Question: Im looking for a way to detect if the user is in The Netherlands or in Belgium. I don't want to call an API or use the users telephone services, so everything needs to be done locally and should be something easy and quick, small check. I have the users location each second and want to check each minute.
Goal:
The user is travelling with our app and I want to show a different view when he/she arrived Belgium/Netherlands.
I've found two shape files from <URL> with Netherlands and Belgium. These files are quite small and now Im looking for a way to create this method:
'''
- (BOOL)isUserInNetherlands:(CLLocation)location;
'''
which should check the location is it is in the content of the shapefile.
The shapefile for the Netherlands looks something like this:

I can convert the shapefile to a sqlLite database but not idea what to do next.
Any idea's?
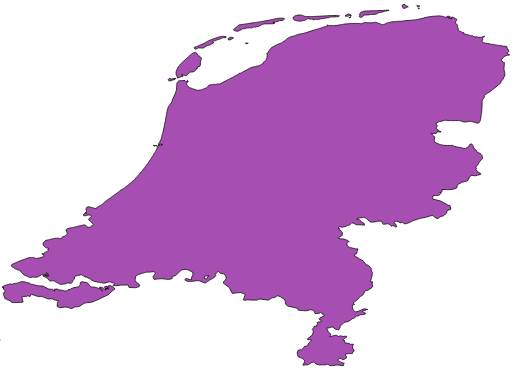
Answer: One way to do this is:
1) convert the shapefile to geoJson
2) load the geoJson file data in your code.
3) create polygons from these gps points (note: CountryDetectorController is my controller class)
'''
+ (MKPolygon *)overlaysFromPolygons:(NSArray *)polygons title:(NSString *)title;
{
NSMutableArray *interiorPolygons = [NSMutableArray arrayWithCapacity:[polygons count] - 1];
for (int i = 1; i < [polygons count]; i++) {
[interiorPolygons addObject:[CountryDetectorController polygonFromPoints:polygons[i] interiorPolygons:nil]];
}
MKPolygon *overlayPolygon = [CountryDetectorController polygonFromPoints:polygons[0] interiorPolygons:interiorPolygons];
overlayPolygon.title = title;
return overlayPolygon;
}
+ (MKPolygon *)polygonFromPoints:(NSArray *)points interiorPolygons:(NSArray *)polygons;
{
NSInteger numberOfCoordinates = [points count];
CLLocationCoordinate2D *polygonPoints = malloc(numberOfCoordinates * sizeof(CLLocationCoordinate2D));
NSInteger index = 0;
for (NSArray *pointArray in points) {
polygonPoints[index] = CLLocationCoordinate2DMake([pointArray[1] floatValue], [pointArray[0] floatValue]);
index++;
}
MKPolygon *polygon;
if (polygons) {
polygon = [MKPolygon polygonWithCoordinates:polygonPoints count:numberOfCoordinates interiorPolygons:polygons];
} else {
polygon = [MKPolygon polygonWithCoordinates:polygonPoints count:numberOfCoordinates];
}
free(polygonPoints);
return polygon;
}
'''
4) create a CGPath from the polygon
'''
+ (CGPathRef)pathForPolygon:(MKPolygon*)aPolygon;
{
CGMutablePathRef mpr = CGPathCreateMutable();
MKMapPoint *polygonPoints = aPolygon.points;
size_t nCount = aPolygon.pointCount;
for (int p = 0; p < nCount; p++)
{
MKMapPoint mp = polygonPoints[p];
if (p == 0)
CGPathMoveToPoint(mpr, NULL, mp.x, mp.y);
else
CGPathAddLineToPoint(mpr, NULL, mp.x, mp.y);
}
return mpr; //Keep in memory;
}
'''
5) check if coordinate is in CGPath (pathsBelgium is an array with NSValue of CGPaths)
'''
- (void)checkCoordinate:(CLLocationCoordinate2D)coordinate;
{
MKMapPoint mapPoint = MKMapPointForCoordinate(coordinate);
CGPoint mapPointAsCGP = CGPointMake(mapPoint.x, mapPoint.y);
BOOL userIsInBelgium = FALSE;
for(NSValue *valuePathBE in pathsBelgium)
{
CGPathRef pathBe;
[valuePathBE getValue:&pathBe];
BOOL pointInBelgium = CGPathContainsPoint(pathBe, NULL, mapPointAsCGP, FALSE);
if(pointInBelgium)
{
userIsInBelgium = TRUE;
break;
}
}
NSLog(@"User is in Belgium: %i", userIsInBelgium);
}
'''